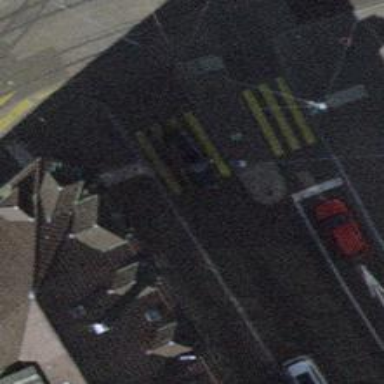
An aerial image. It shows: Road with traffic signals and zebra crossing. The crossing markings are zebra.